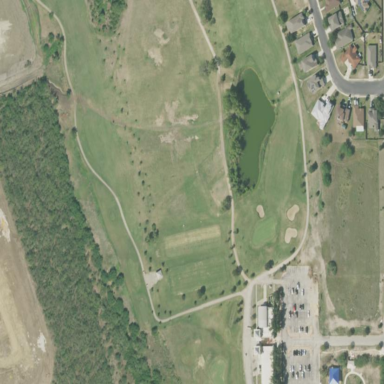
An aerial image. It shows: Grassy area designated as driving range for golf.